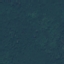
Land use / land cover class: Forest